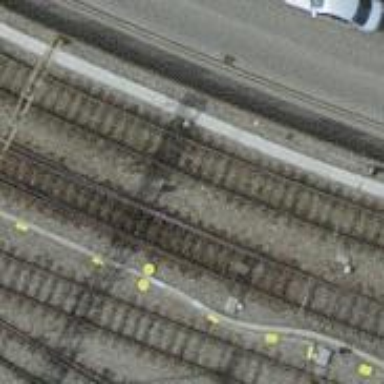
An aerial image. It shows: Railway yard with one track. The railway is electrified with contact line.